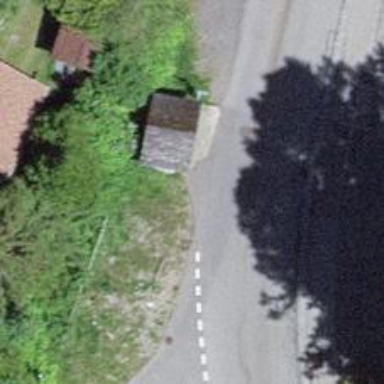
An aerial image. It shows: Bus stop with platform for public transport.